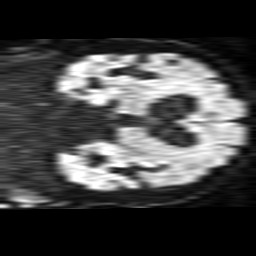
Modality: TRACE
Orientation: coronal
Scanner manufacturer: philips
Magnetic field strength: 1.5 T
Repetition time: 3.649 s
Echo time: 0.09257 s